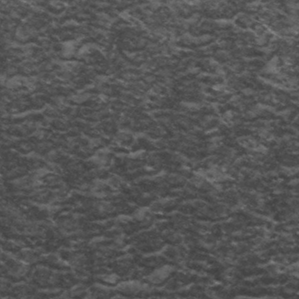
Label: frost